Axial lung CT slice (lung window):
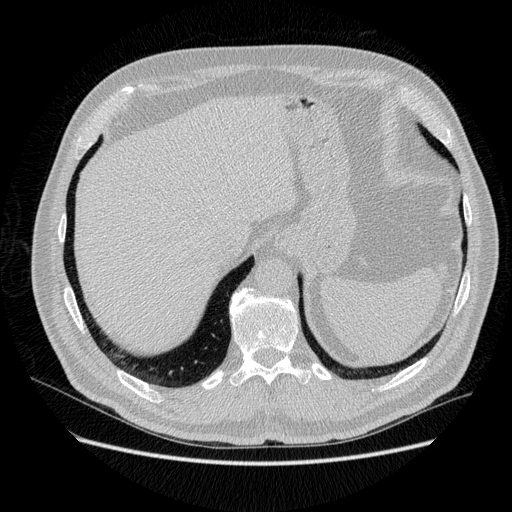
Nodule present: no